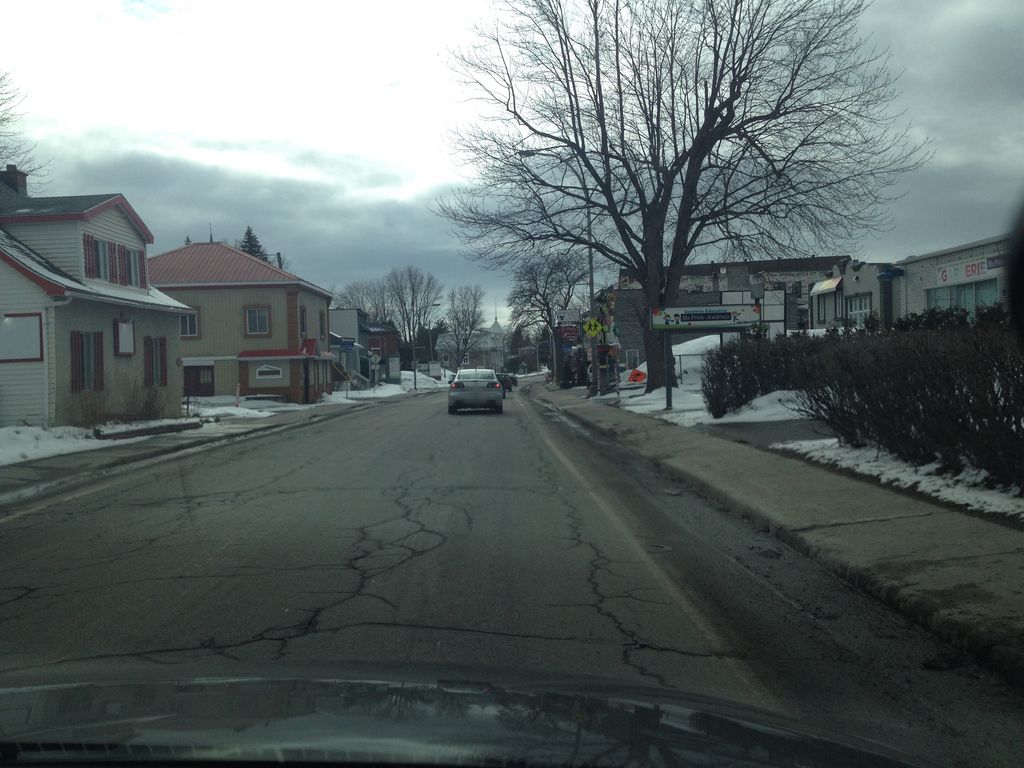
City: montreal